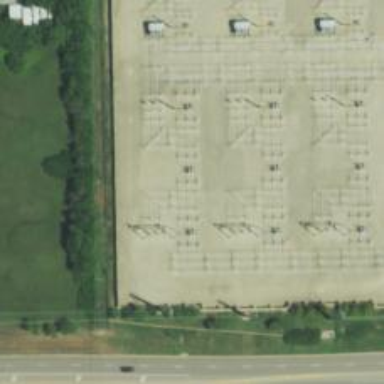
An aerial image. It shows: Switch for power supply.